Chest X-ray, PA view. Patient: 35 years old, sex M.
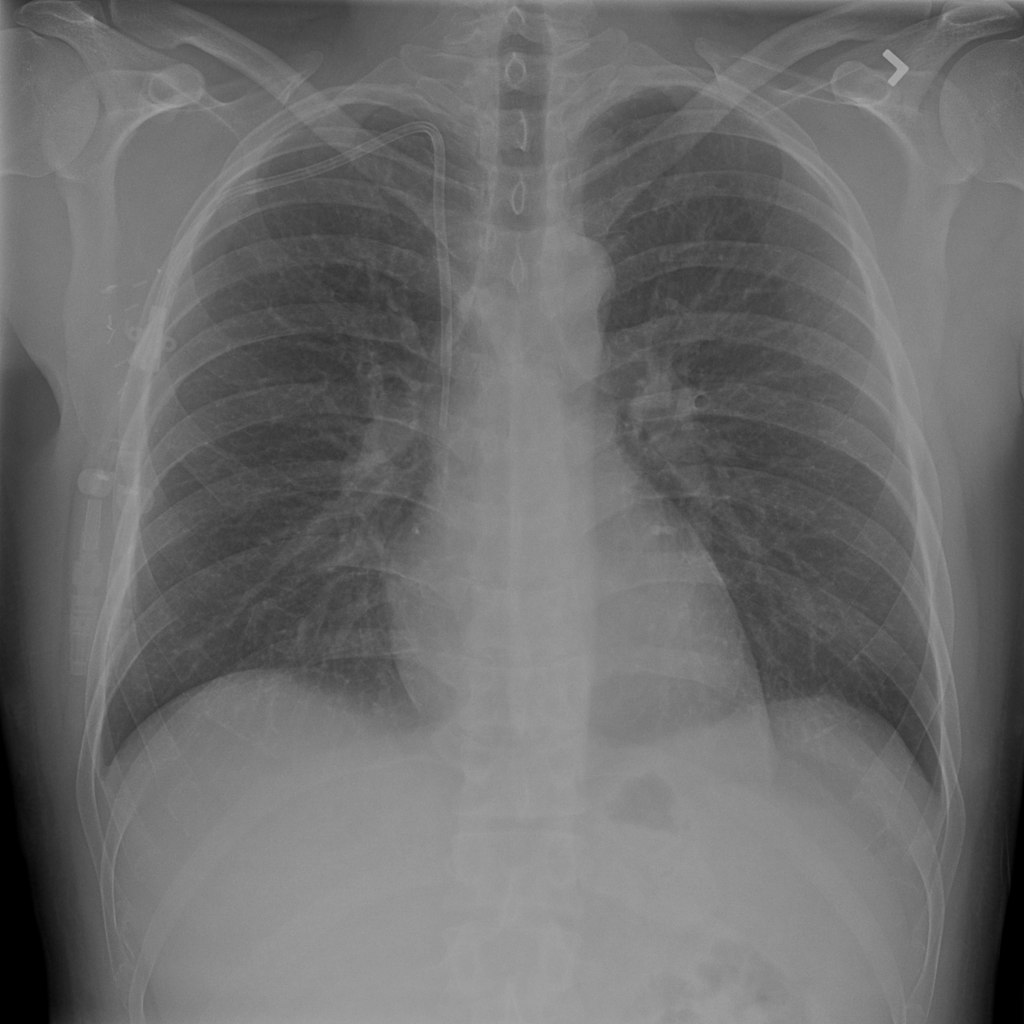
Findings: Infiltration